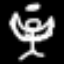
Label: angel